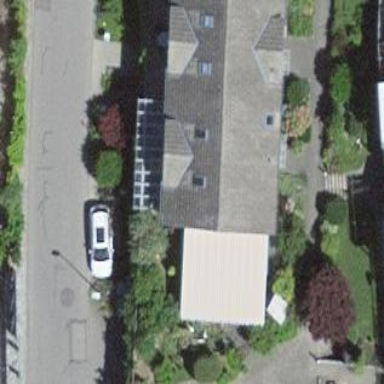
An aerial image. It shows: Terrace building.